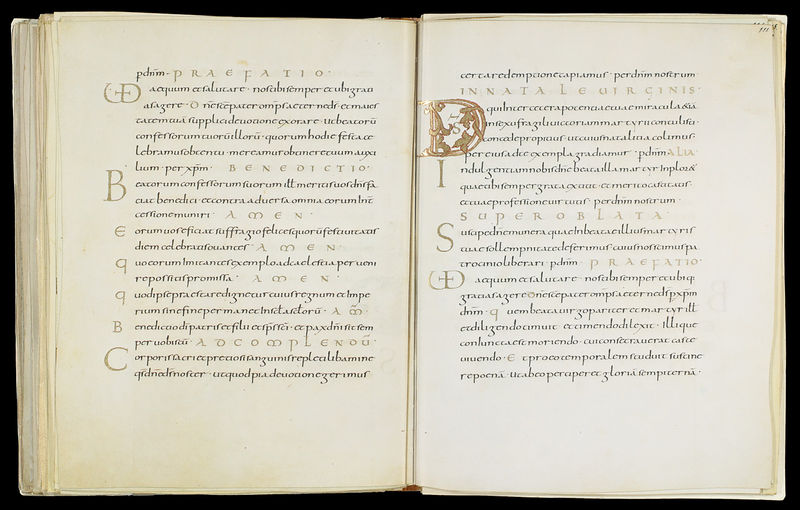
Titel: Drogo Sakramentar
Standort: Herstellungsort: Metz (EU - F)
Institution: Paris, Bibliothèque Nationale
Schlagwörter: weiß, schwarz, beige, alt, gold, ranken, schrift, papier, rand, ornamente, buch, gross, text, buchstaben, verziert, seiten, zeilen, buchseiten, lettern, latein, benediktiner, fiebel, karolinger, amen, fieber, i, s, b, e, d, c, w, letein, praefatio, superoblata, innata